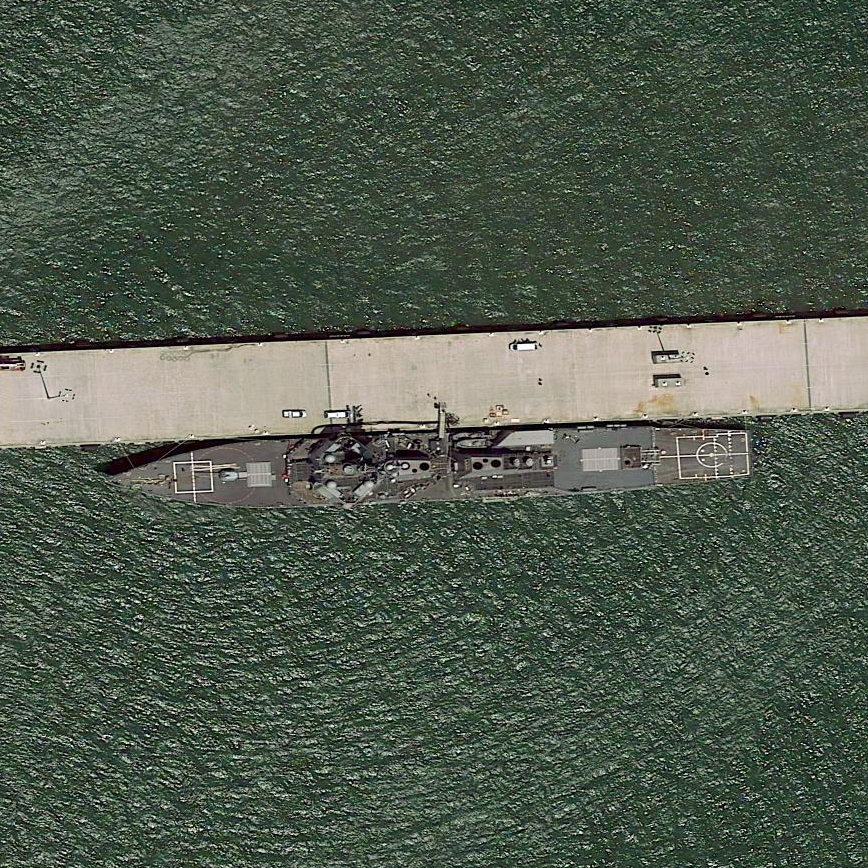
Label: destroyer